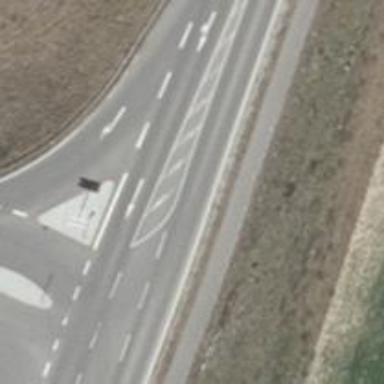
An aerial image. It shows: Path with asphalt surface and embankment.